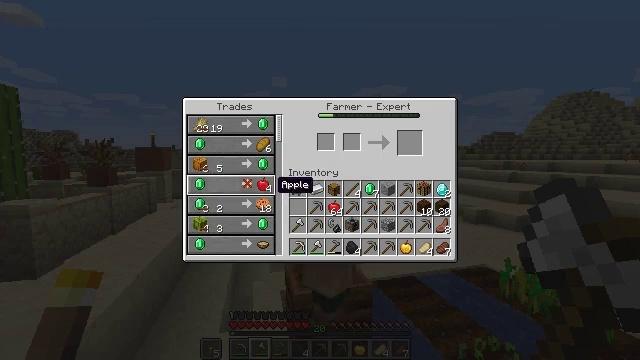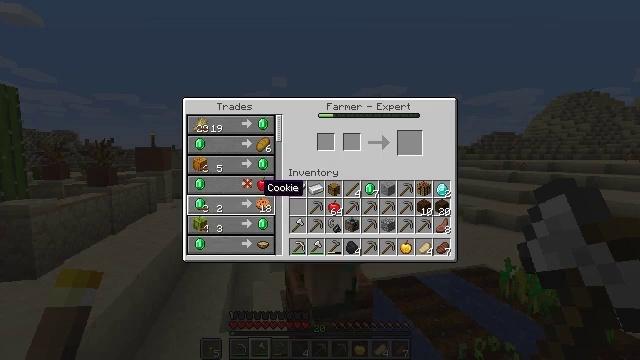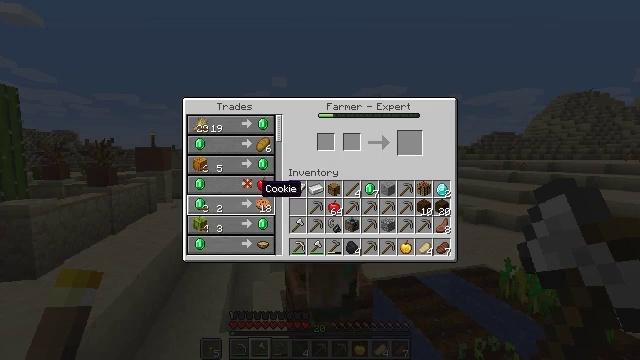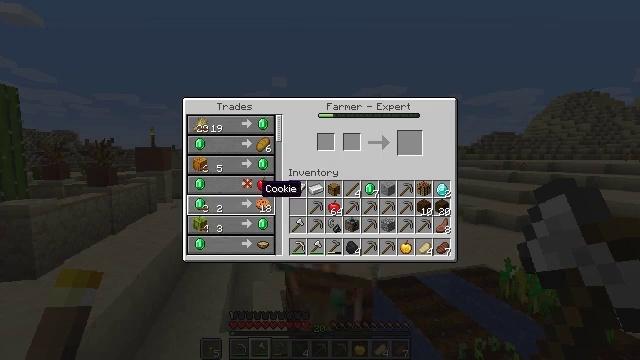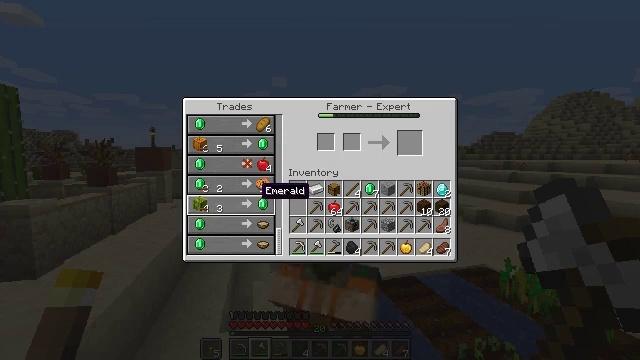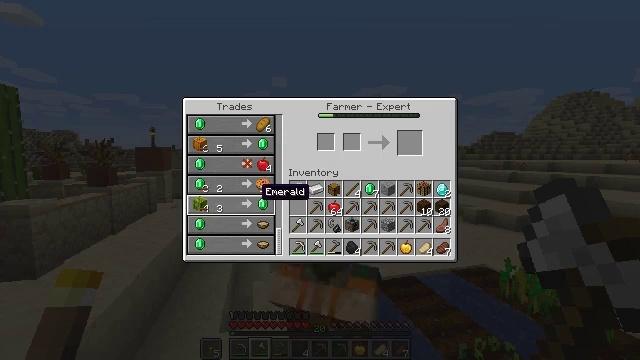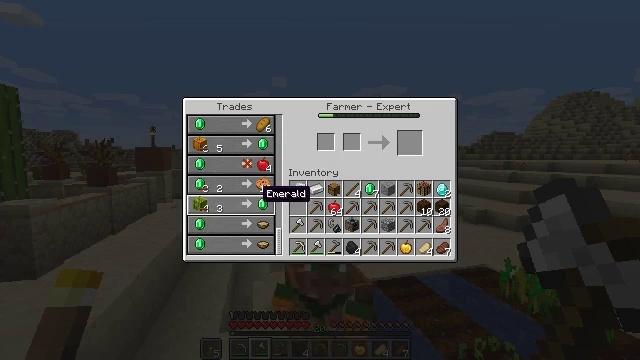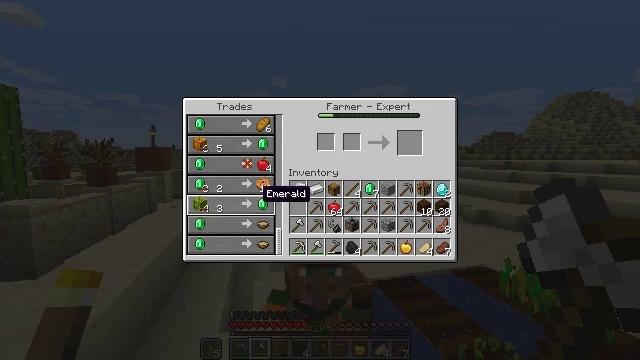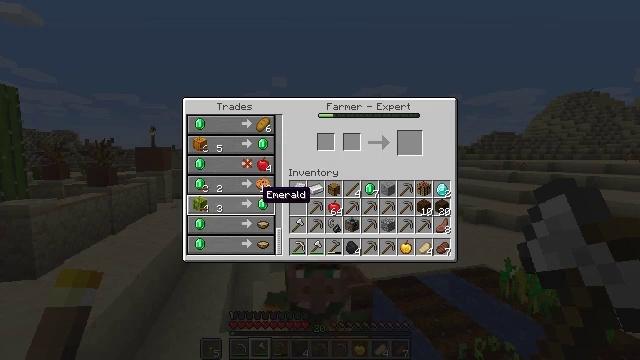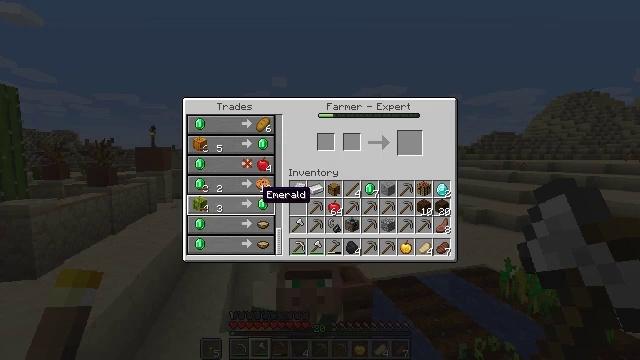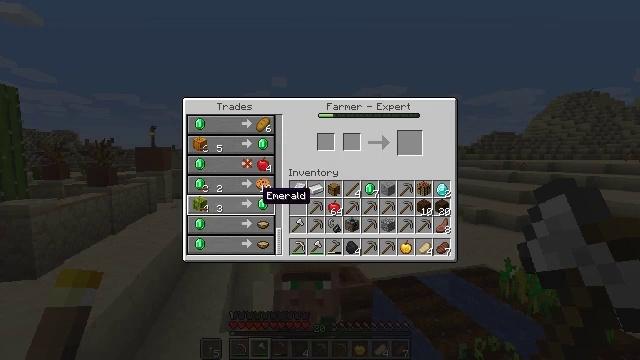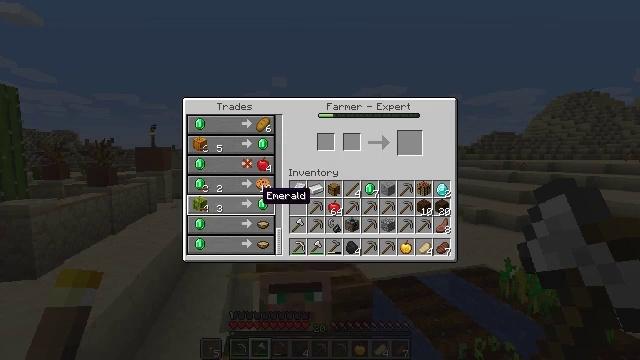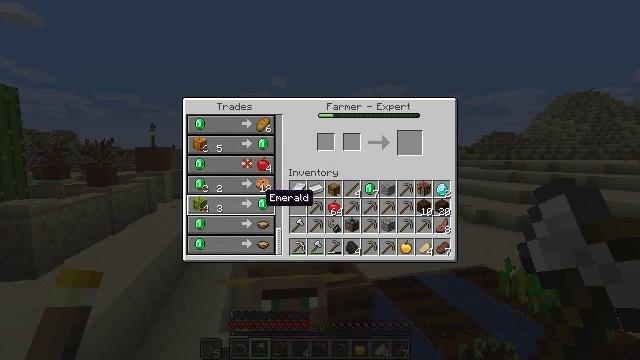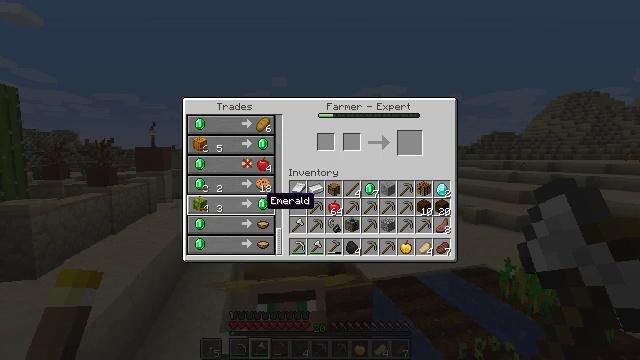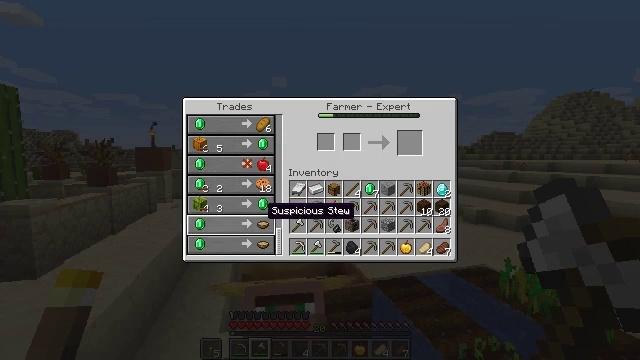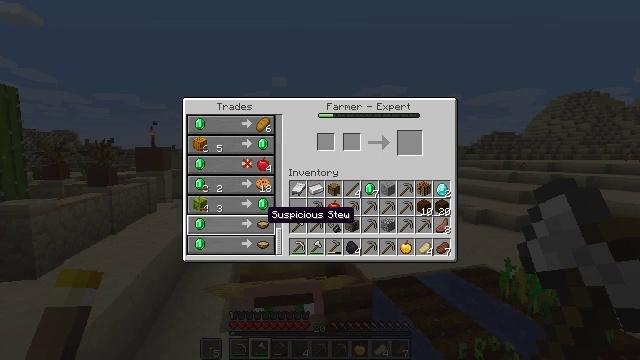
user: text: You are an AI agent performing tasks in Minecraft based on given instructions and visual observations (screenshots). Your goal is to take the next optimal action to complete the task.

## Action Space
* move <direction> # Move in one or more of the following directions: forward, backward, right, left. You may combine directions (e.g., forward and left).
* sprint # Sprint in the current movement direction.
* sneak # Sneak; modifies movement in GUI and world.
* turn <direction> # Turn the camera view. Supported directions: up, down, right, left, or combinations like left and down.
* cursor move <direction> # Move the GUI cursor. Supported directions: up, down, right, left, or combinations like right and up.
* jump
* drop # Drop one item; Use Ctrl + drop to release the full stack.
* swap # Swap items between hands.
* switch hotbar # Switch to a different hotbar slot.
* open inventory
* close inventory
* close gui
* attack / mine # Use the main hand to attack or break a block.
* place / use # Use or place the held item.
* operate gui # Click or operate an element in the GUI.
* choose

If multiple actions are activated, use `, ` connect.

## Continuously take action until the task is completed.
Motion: motion action
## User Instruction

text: Open the crafting table to make a suspicious stew.
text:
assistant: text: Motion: cursor move left
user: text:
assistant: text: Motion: no_op
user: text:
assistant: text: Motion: no_op
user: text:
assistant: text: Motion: no_op
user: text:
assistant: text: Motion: no_op
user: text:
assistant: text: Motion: no_op
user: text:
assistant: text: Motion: no_op
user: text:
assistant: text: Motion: no_op
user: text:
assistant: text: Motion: no_op
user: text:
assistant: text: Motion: no_op
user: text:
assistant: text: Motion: no_op
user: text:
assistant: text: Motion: no_op
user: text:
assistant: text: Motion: no_op
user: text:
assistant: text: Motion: cursor move down
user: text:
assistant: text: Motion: no_op
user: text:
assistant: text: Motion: no_op
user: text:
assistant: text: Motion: no_op
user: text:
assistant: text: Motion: no_op
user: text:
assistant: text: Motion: no_op
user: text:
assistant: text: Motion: no_op
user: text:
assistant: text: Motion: no_op
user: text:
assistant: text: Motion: no_op
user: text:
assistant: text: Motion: no_op
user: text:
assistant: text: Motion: no_op
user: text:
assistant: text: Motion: no_op
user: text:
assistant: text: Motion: no_op
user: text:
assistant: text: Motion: no_op
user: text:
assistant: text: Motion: cursor move down
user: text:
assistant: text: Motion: no_op
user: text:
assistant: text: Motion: no_op